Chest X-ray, PA view. Patient: 56 years old, sex M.
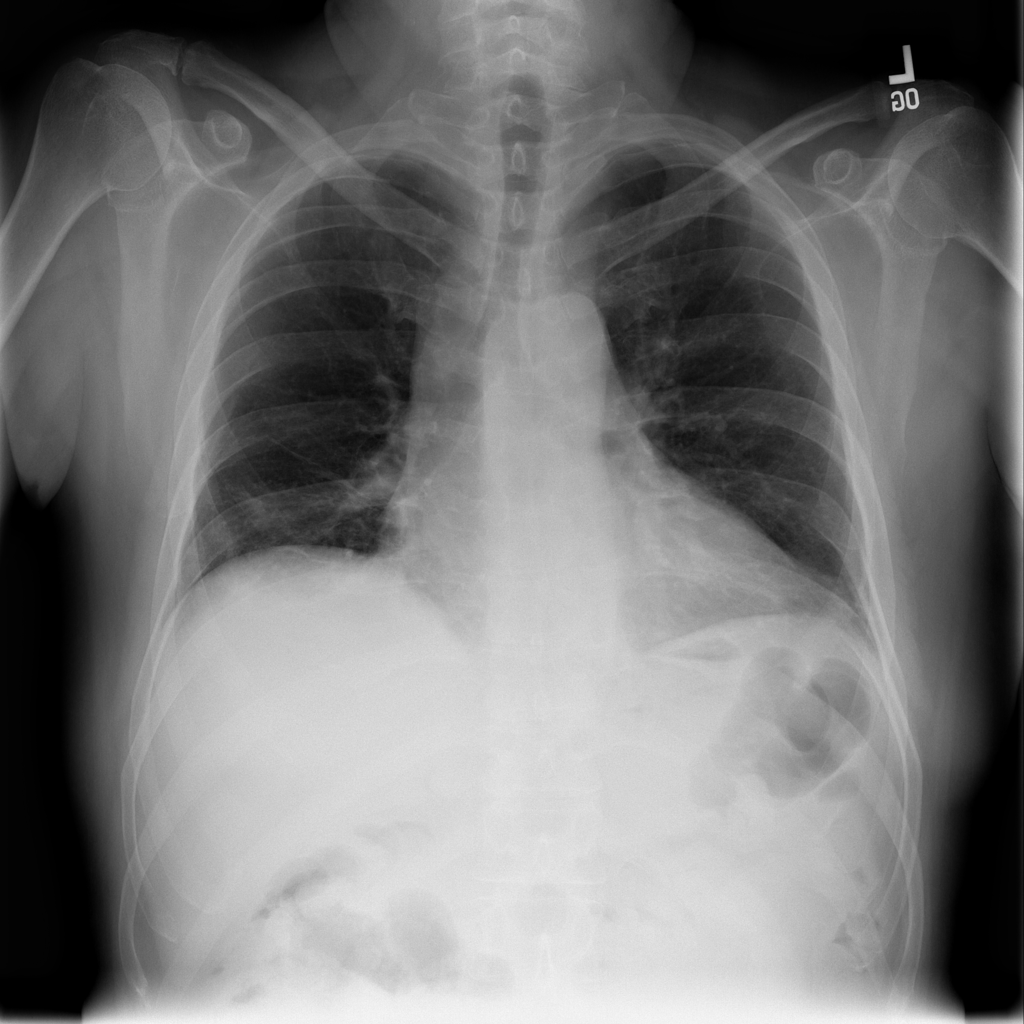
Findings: Consolidation